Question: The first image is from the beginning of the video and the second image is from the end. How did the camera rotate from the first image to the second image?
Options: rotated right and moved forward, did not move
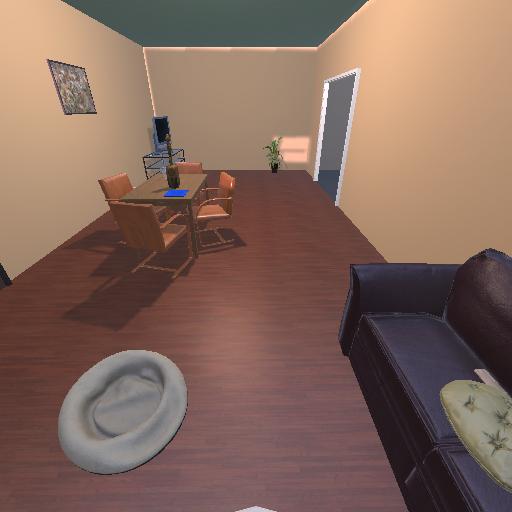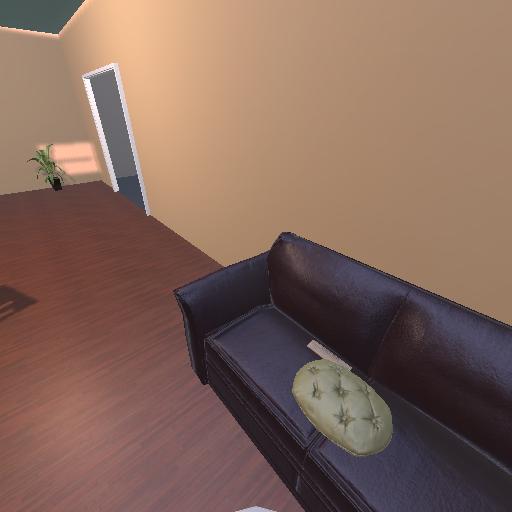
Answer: rotated right and moved forward